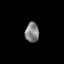
Tissue: lung
Cell type: Others
Senescence score: 0.1043
Nuclear area (px): 269
Mean DAPI intensity: 128.74